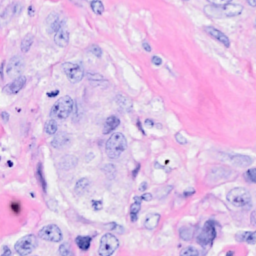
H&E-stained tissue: Breast